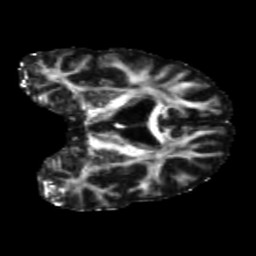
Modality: FA
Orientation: coronal
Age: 68
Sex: male
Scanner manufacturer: siemens
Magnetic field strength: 3 T
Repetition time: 5.25 s
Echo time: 0.08 s